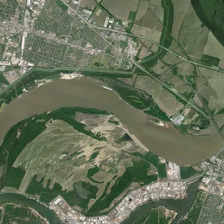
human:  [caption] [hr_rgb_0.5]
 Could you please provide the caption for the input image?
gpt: many green tree are in two sides of a curved river .

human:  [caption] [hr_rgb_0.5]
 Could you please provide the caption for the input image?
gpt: many green tree are in two sides of a curved river .

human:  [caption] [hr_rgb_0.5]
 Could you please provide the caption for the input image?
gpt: many green tree are in two sides of a curved river .

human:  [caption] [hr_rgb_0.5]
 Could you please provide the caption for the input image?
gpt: many green tree are in two sides of a curved river .

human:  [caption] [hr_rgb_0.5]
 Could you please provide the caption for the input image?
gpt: many green tree are in two sides of a curved river .